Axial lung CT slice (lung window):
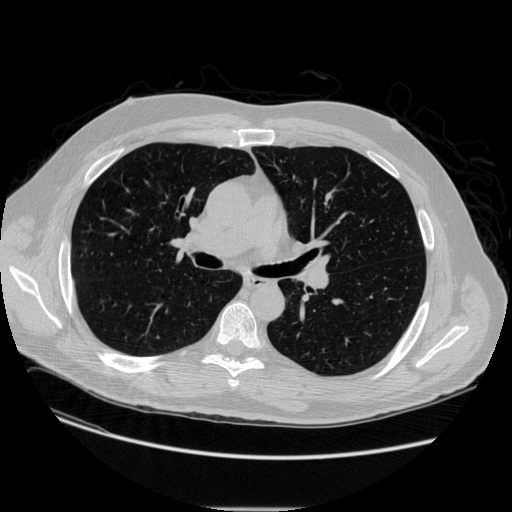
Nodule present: no